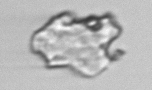
Label: detritus_transparent